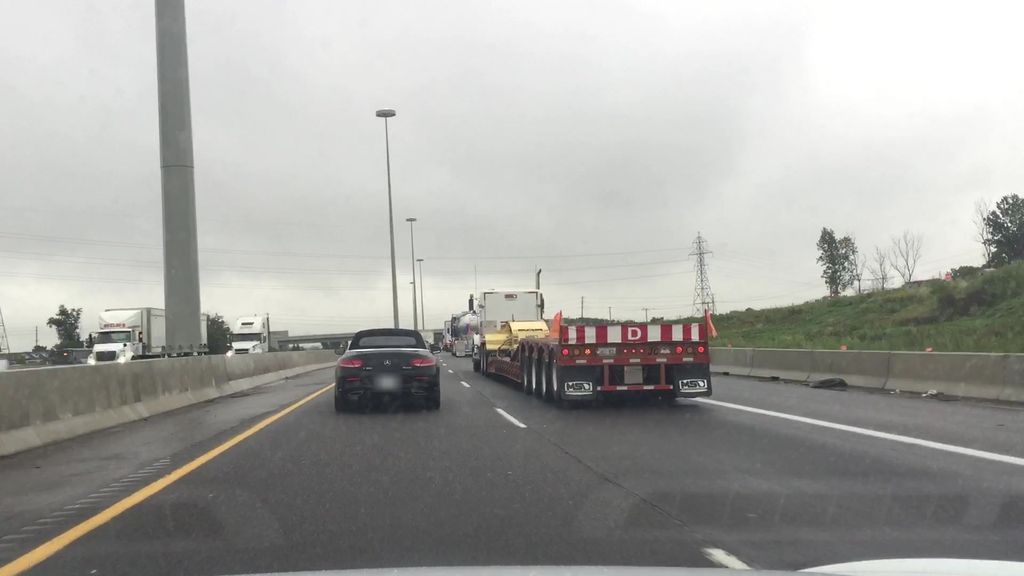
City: kitchener-waterloo